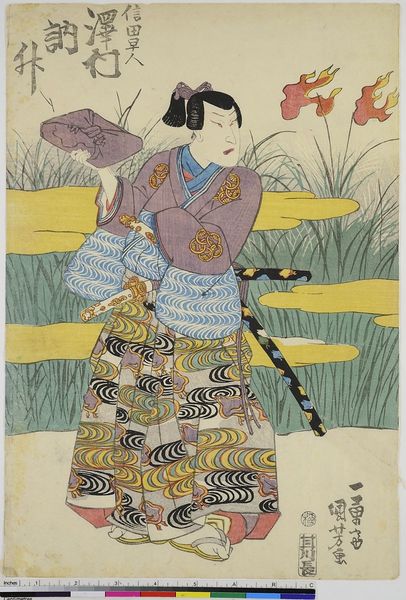
Titel: Der Schauspieler Sawamura Tossho als Shida Hayato
Künstler: Utagawa Kuniyoshi
Standort: Hamburg
Institution: Museum für Kunst und Gewerbe Hamburg
Schlagwörter: blumen, gras, holzschnitt, nebel, schriftzeichen, druckgraphik, druckgrafik, schwert, geschenk, zeit, schauspieler, farbholzschnitt, schauspielerin, kabuki, edo, reproduktionen, druckerzeugnisse, halztuch, samorei